Field crop: maize
Growth stage: 2
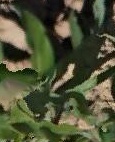
Species: maize